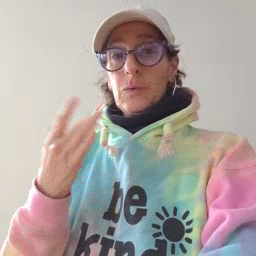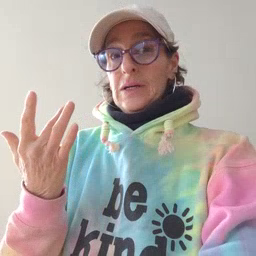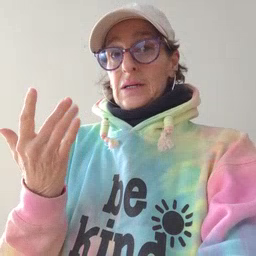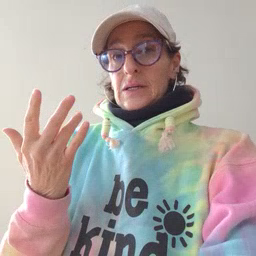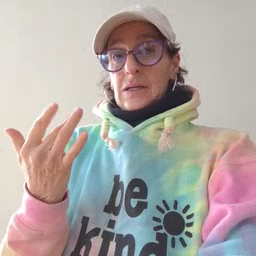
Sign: wait